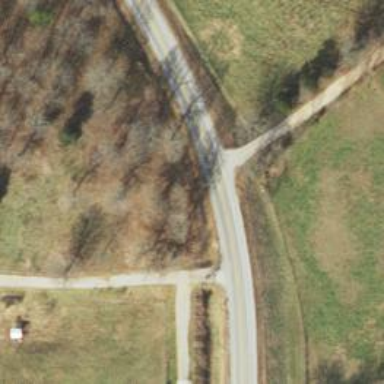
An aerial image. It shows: Secondary road.